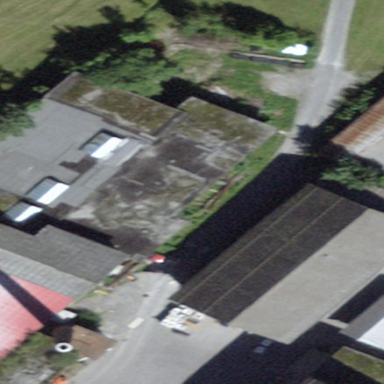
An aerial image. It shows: Industrial building.